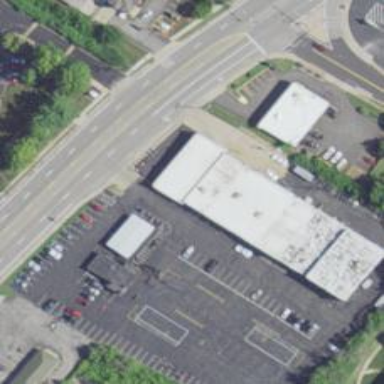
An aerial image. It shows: Building that is motorcycle shop.